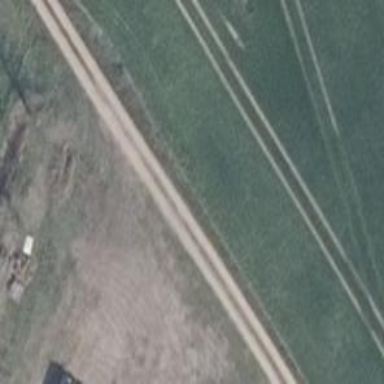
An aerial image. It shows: Gravel track with track type of grade3.